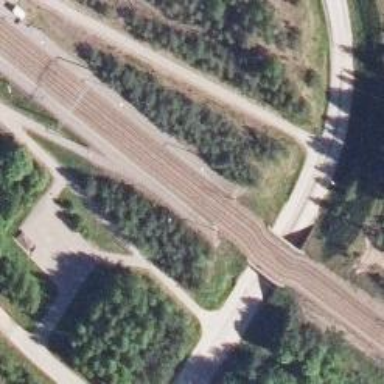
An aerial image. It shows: Railway with continuous electrified contact lines.